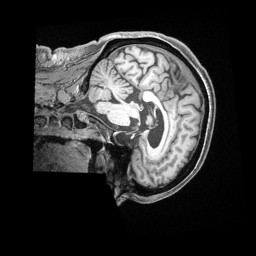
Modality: T1w
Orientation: sagittal
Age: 67
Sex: female
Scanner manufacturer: siemens
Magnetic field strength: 3 T
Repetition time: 2.5 s
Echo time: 0.00222 s